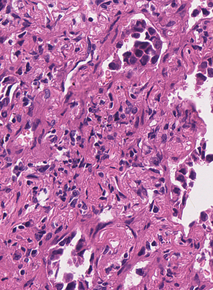
Tumor epithelial tissue: yes
Tumor-associated stroma tissue: yes
Normal tissue: no